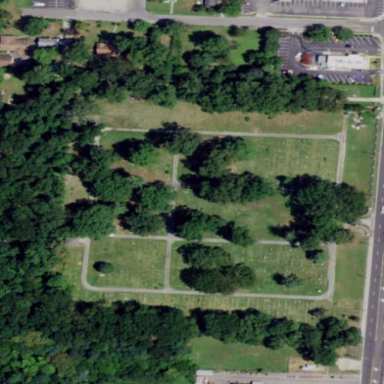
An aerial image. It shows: Cemetery.